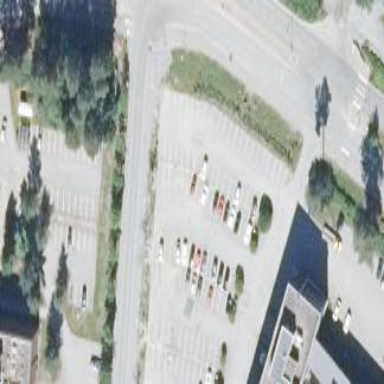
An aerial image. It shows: Parking area.